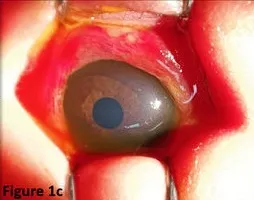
(c) Left injected conjunctiva with 360-degree chemosis and subconjunctival haemorrhage, accompanied with minimal yellowish purulent discharge.
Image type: medical_photograph (other_medical_photograph)